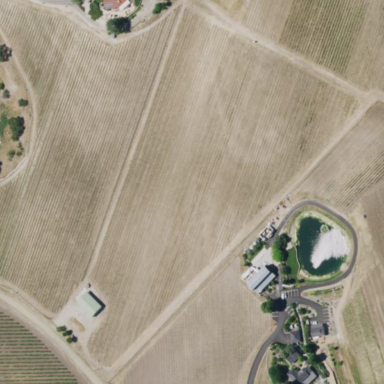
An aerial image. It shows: Vineyard where grapes are grown.